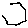
Label: hexagon